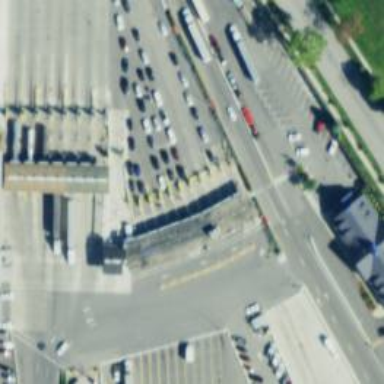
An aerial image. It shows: Border control barrier.